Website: walmart
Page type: customer-info-address
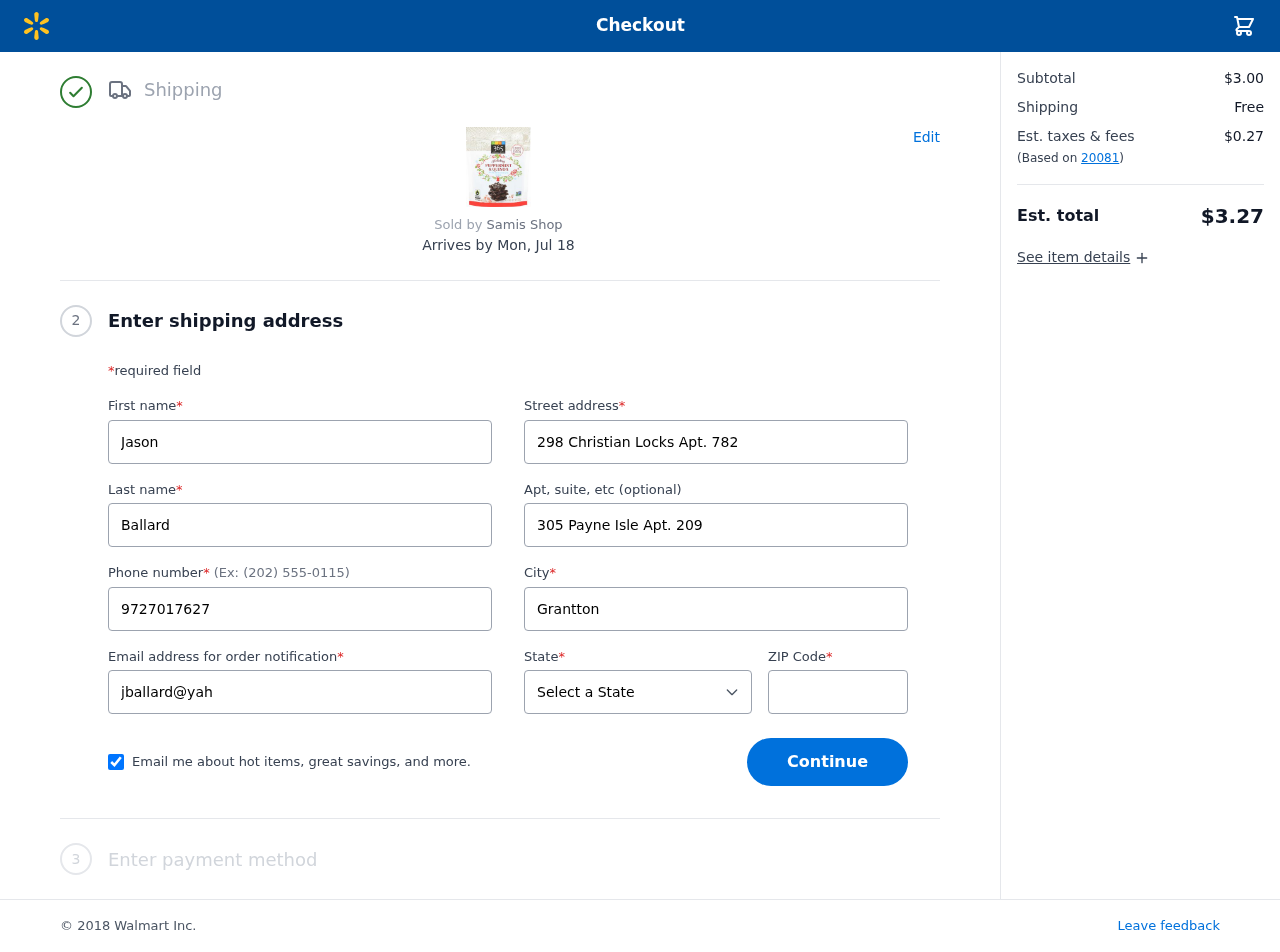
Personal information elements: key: PII_CITY
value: Grantton
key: PII_EMAIL
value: jballard@yahoo.com
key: PII_FIRSTNAME
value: Jason
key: PII_LASTNAME
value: Ballard
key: PII_PHONE
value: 9727017627
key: PII_POSTCODE
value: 20081
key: PII_STATE
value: Mississippi
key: PII_STREET
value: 298 Christian Locks Apt. 782
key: PII_STREET2
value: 305 Payne Isle Apt. 209
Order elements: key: ORDER_DELIVERY_DATE
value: Mon, Jul 18
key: ORDER_SUBTOTAL
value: $3.00
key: ORDER_SHIPPING_COST
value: Free
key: ORDER_TAX
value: $0.27
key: ORDER_TOTAL
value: $3.27